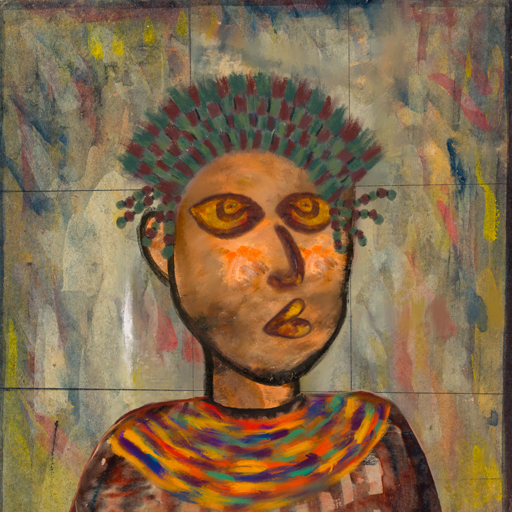
Background: GypsyMother, Head And Neck Side: Gypsy_Queen, Face Side: Comrade, Bust: Orphan, Hair Side: Blank, Head Accessory: After_Raid_Crown, Second Necklace: An_Impression_2, Necklace: Blank, Baby: Blank